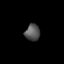
Tissue: lung
Cell type: Epithelial cells
Senescence score: 0.2213
Nuclear area (px): 244
Mean DAPI intensity: 84.684